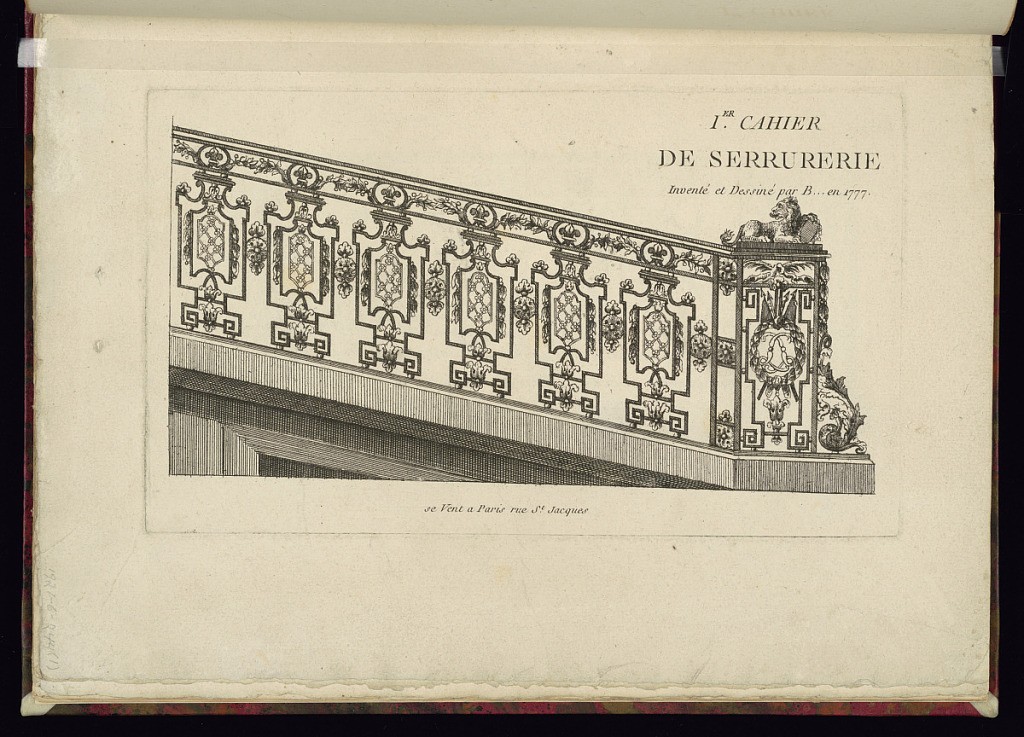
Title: Title Page
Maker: Gabriel Bonthomme, France, active ca. 1775
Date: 1777
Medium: Etching and engraving on paper
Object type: Print
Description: Design for an iron banister with decorative motifs including lozenges, rosettes, strapwork, fleurs-de-lys, a wreathed monogram, and a lion holding a shielf. The plate features the title in the upper right, but is not signed or numbered.